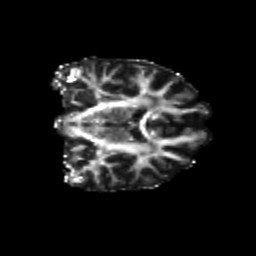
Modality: FA
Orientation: coronal
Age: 22
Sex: female
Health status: healthy
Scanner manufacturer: philips
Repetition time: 7.39 s
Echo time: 0.08599 s